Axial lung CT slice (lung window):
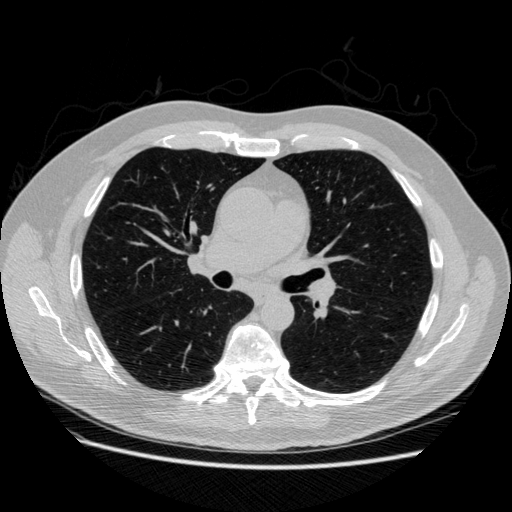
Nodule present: no